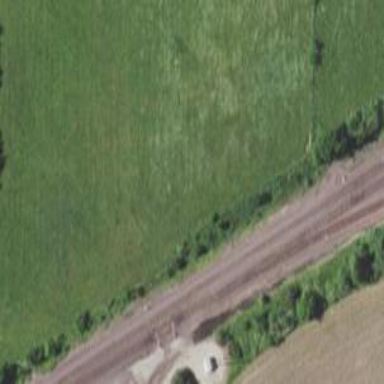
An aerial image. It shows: Junction on the railway.